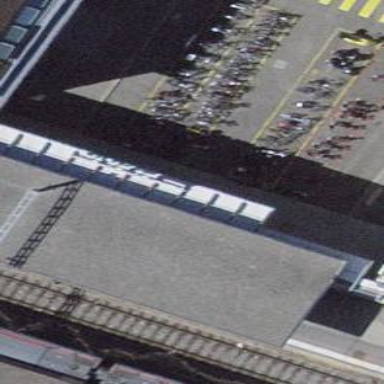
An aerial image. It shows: Area designated for bicycle parking.